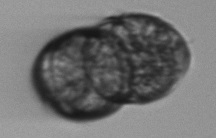
Label: Margalefidinium